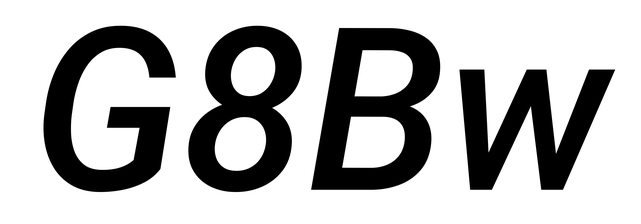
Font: Roboto-Italic_Medium_Italic